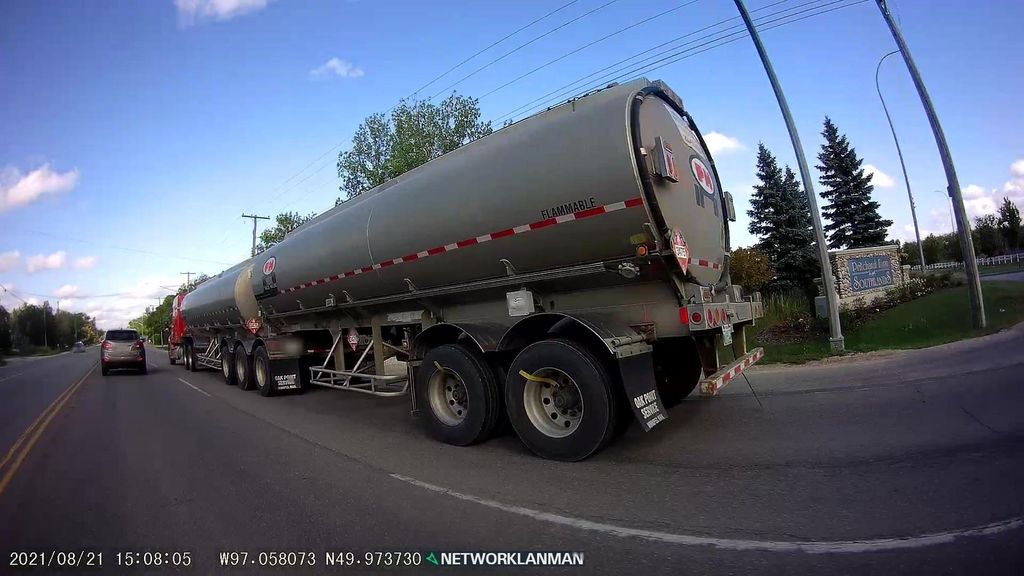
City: winnipeg